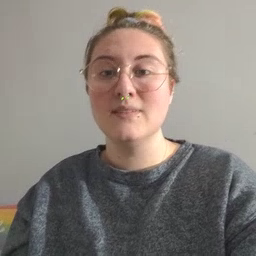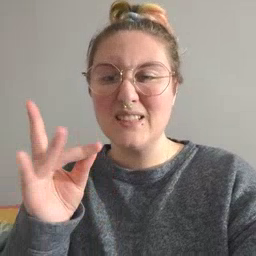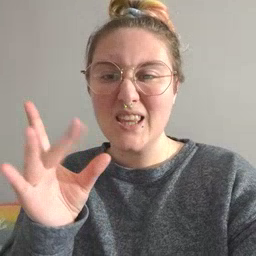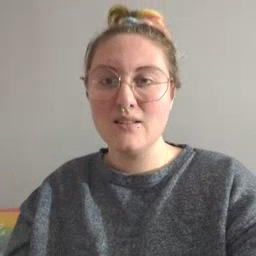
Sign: sticky